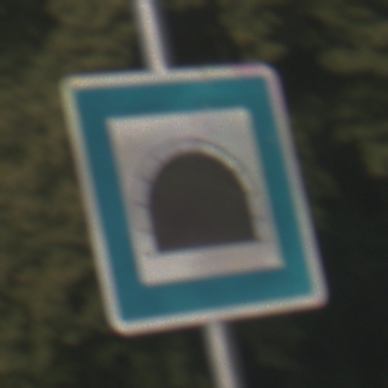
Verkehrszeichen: Tunnel
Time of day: SunriseSunset
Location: Outdoor (Nature)
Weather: PartlyCloudy
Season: NotSpecified
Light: Natural